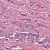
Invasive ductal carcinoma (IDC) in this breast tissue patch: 1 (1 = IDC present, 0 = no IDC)